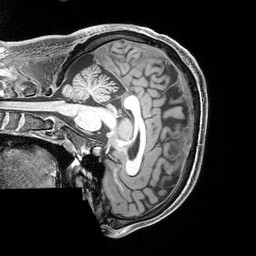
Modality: T1w
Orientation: sagittal
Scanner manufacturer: siemens
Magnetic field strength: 3 T
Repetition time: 2.4 s
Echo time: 0.00215 s